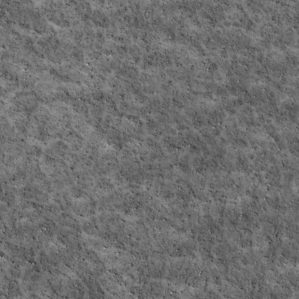
Label: non_frost